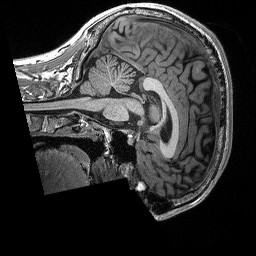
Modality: T1w
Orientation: sagittal
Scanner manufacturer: siemens
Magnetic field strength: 3 T
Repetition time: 2.3 s
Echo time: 0.00298 s